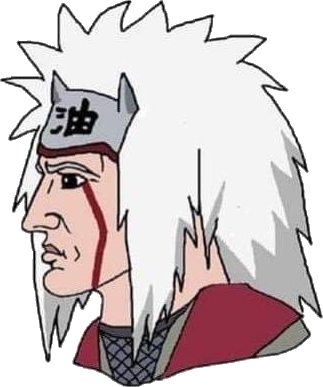
Label: 4_Yes_Chad